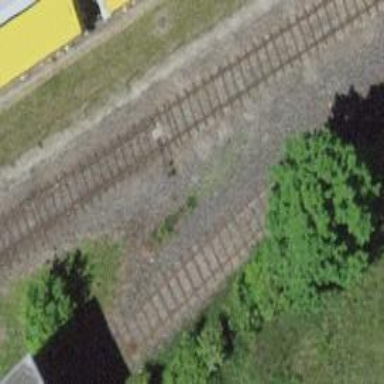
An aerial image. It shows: Railway switch.